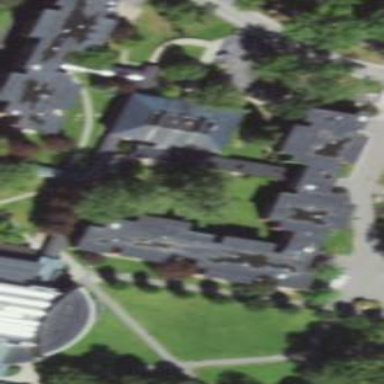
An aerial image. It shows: College building.